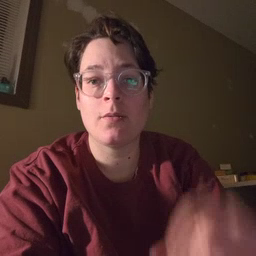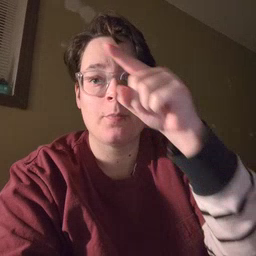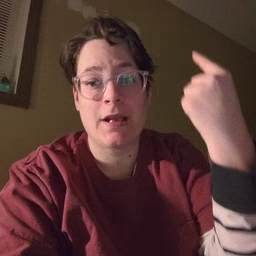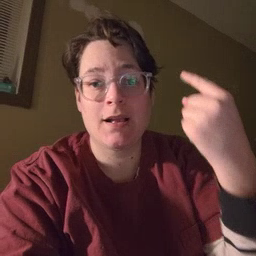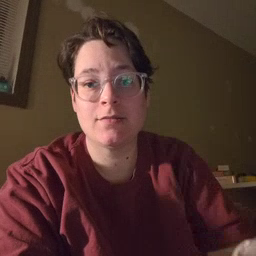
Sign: black